Question: i'm facing a strange problem by using new Facebook android sdk 4.
With older sdk version i was using:
'''
<com.facebook.login.widget.LoginButton
xmlns:fb="http://schemas.android.com/apk/res-auto"
android:id="@+id/fb_button"
style="@style/FacebookLoginButton"
android:layout_width="485dp"
android:layout_height="64dp"
android:layout_centerHorizontal="true"
android:layout_marginBottom="-17dp"
fb:login_text="@string/login_with_facebook"
fb:logout_text="Logout" />
'''
FacebookLoginButton section of style.xml looks like
'''
<style name="FacebookLoginButton">
<item name="android:background">@drawable/button_facebook</item>
<item name="android:textColor">@color/white</item>
<item name="android:textSize">21sp</item>
<item name="android:gravity">center</item>
</style>
'''
drawable/button_facebook contains png of a custom button shape.
Now whit old version of sdk everithing works well, but with new sdk something gone wrong. i obtain this:

as you can see, theres two facebook icon: the circled one is of facebook button, the second one (the big one) belongs to button_facebook drawable). There's a way to hide the circled icon?
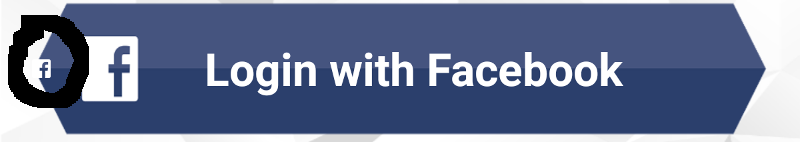
Answer: Even i faced the same issue while i was working with fb login.... I fixed the issue by adding the following code....
'''
fbLoginButton.setBackgroundResource(R.drawable.facebook);
fbLoginButton.setCompoundDrawablesWithIntrinsicBounds(null, null, null, null);
fbLoginButton.setCompoundDrawablePadding(0);
fbLoginButton.setPadding(0, 0, 0, 0);
fbLoginButton.setText("");
'''
and here is my xml layout:
'''
<com.facebook.widget.LoginButton
xmlns:fb="http://schemas.android.com/apk/res-auto"
android:id="@+id/fbLoginButton"
android:layout_width="fill_parent"
android:layout_height="wrap_content"
fb:login_text=""
fb:logout_text=""
android:scaleType="centerInside" />
'''
Hope it helps you.
Facebook might change the location of LoginButton class which is present inside its SDK so u might need to change the XML tag accordingly. In my case it was inside 'com.facebook.widget.LoginButton' double check it.